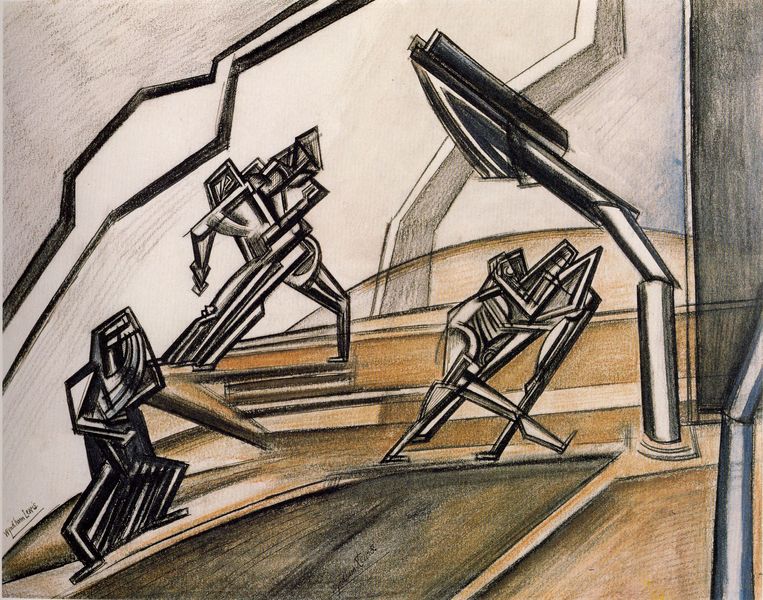
Titel: Combat No. 2
Künstler: Percy Wyndham Lewis
Standort: London
Institution: Victoria & Albert Museum
Schlagwörter: dunkel, kampf, körper, mann, weiß, grün, kubismus, menschen, ocker, bewegung, braun, grau, hell, kreide, lampe, männer, pastell, schwarz, strasse, zeichnung, weg, expressionismus, tanz, mensch, kalt, drei, personen, person, umrisse, moderne, abstrakt, modern, formen, linien, steil, figuren, treppe, treppen, zerstörung, metall, stufen, podest, futurismus, maschine, eckig, technik, form, gestalten, pult, geometrisch, skulpturen, dunke, grua, maschinen, aktion, boccioni, linen, keeffe, roboter, formalismus, akt auf der treppe, lewis